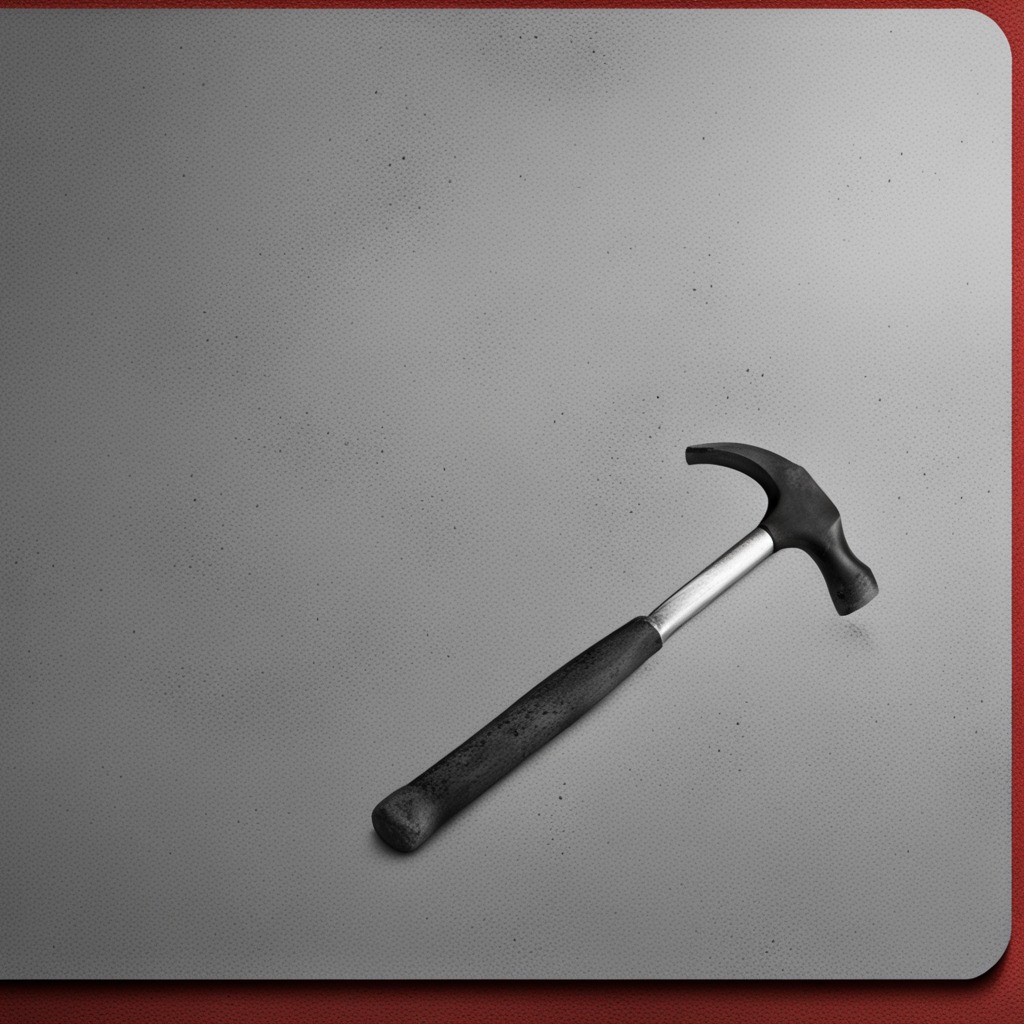
A hammer is lying on the tabletop.